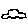
Label: car